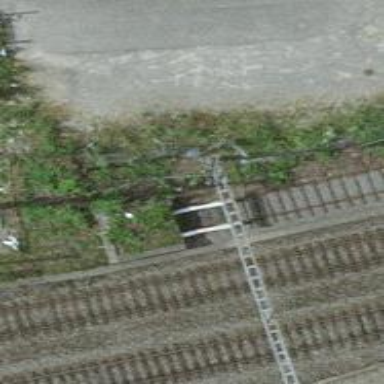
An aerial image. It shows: Railway buffer stop.